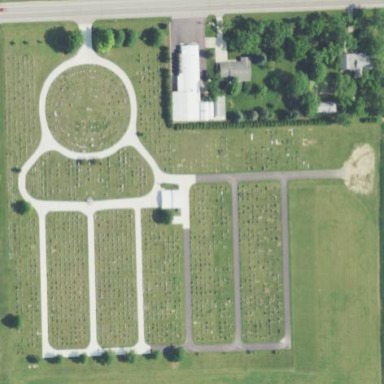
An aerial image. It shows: Cemetery.